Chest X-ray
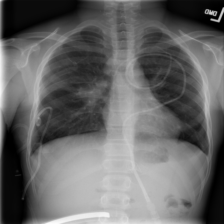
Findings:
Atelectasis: negative
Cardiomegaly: negative
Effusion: negative
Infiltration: negative
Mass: positive
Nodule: negative
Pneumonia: negative
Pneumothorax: negative
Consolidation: negative
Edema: negative
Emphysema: negative
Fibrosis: negative
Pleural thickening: negative
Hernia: negative